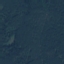
Label: Forest